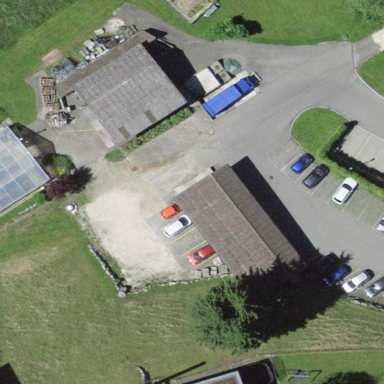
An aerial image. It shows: Group of garages.